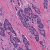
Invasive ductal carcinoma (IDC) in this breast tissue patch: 1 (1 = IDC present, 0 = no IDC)